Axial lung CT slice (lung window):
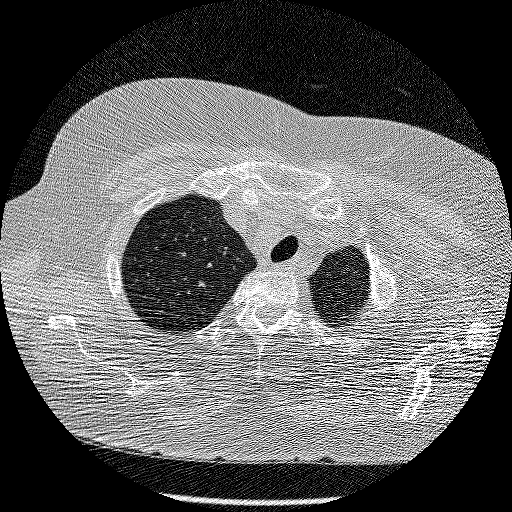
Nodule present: no